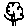
Label: tree